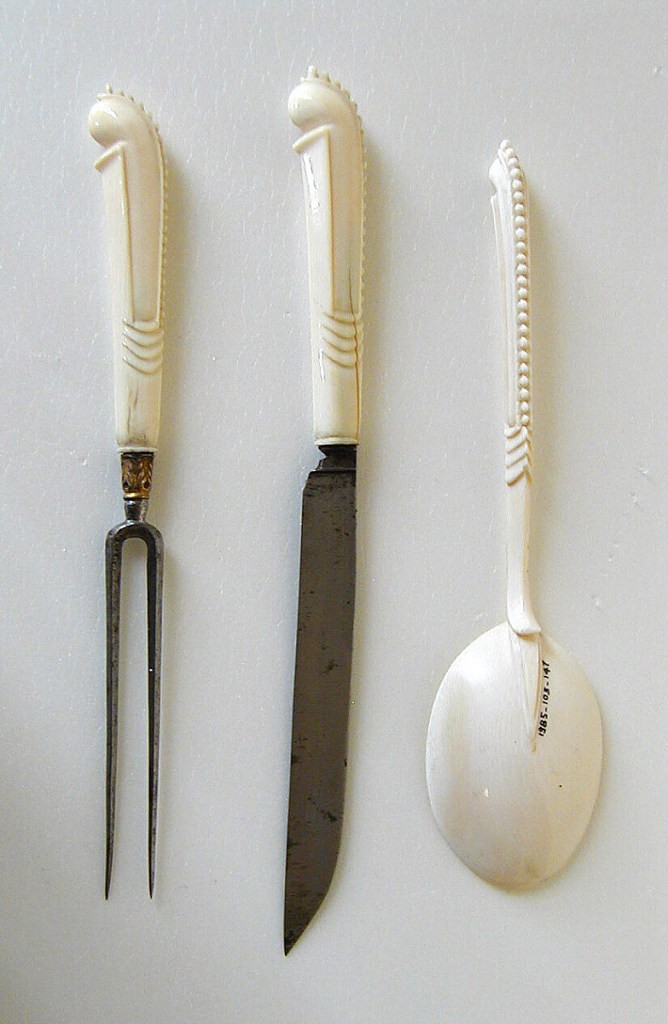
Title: Knife from an Ivory Cutlery Set
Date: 1680–1700
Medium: steel, ivory
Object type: knife
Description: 1985-103-146/148: Two long straight tines, curved shoulders, neck wi...;     1985-103-146: Fork with two long straight tines, curved shoulder...;     1985-103-147: Spoon with oval bowl and rat-tail reverse. Pistol-...;     1985-103-148: Knife with blade with straight lower edge, upper e...